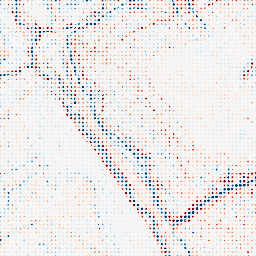
Category: edge_preserving
Decomposition family: anisotropic_diffusion
Decomposition parameters: iterations: 20
kappa: 10
gamma: 0.1
Upsampling method: sinc_blackman
Upsampling parameters: scale: 8
kernel_size: 4
Upsampling scale: 8